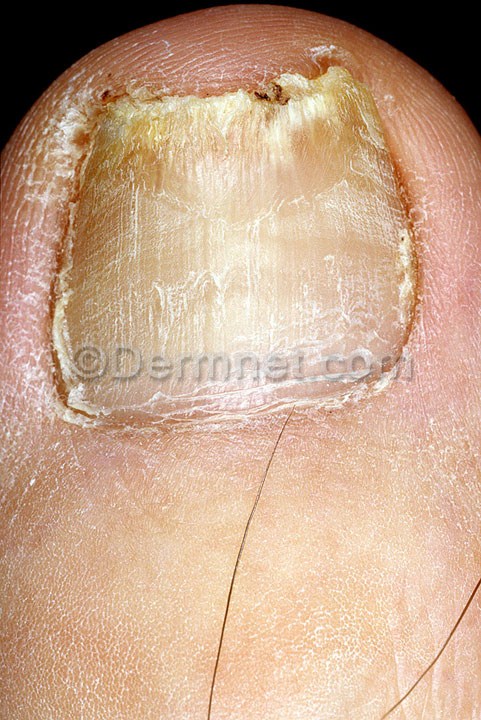
Disease: Nail Fungus and other Nail Disease